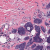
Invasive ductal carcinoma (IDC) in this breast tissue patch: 0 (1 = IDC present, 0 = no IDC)